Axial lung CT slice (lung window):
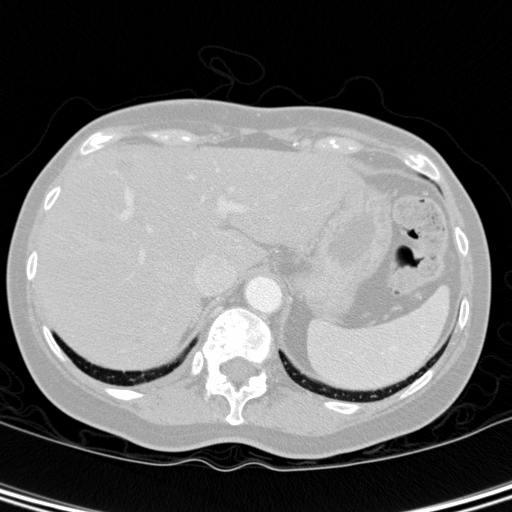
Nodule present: no